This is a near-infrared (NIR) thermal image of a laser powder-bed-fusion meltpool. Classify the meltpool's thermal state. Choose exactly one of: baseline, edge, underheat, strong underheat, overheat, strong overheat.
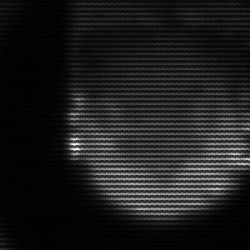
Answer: edge